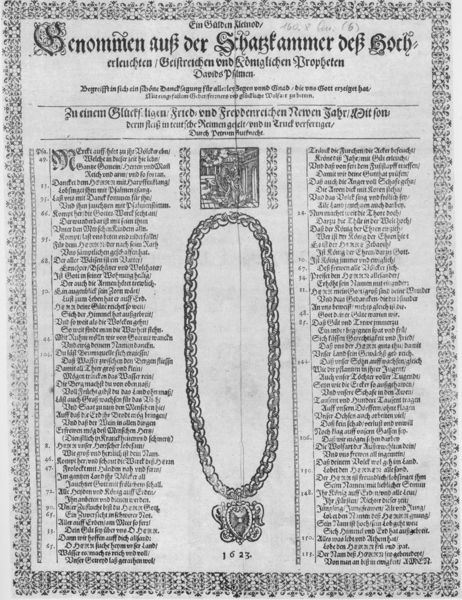
Titel: Ein Gülden Kleinod/ Genommen auß der Schatzkammer
Künstler: Peter Gutknecht
Standort: Wolfenbüttel
Institution: Herzog August Bibliothek
Schlagwörter: grau, hell, mitte, schmuck, schwarz, weiss, muster, ornament, barock, bibel, rahmen, bild, renaissance, holzschnitt, schrift, papier, zwei, datierung, kette, grafik, graphik, spalten, rand, datum, zahlen, dekor, ornamente, deutsch, wei, buch, medaillon, druck, stich, titel, seite, illustration, text, zeitung, initiale, überschrift, reihe, orden, buchseite, wappen, anhänger, zeilen, schatzkammer, kupferstich, prophet, texte, flugblatt, altdeutsch, glieder, schwarzwei, abschnitte, medaillion, druckschrift, seriendruck, goldenes vlies, amulette, kuoferstich, liste, kollane, r, buch der schatzkammer, 1623, hallskette